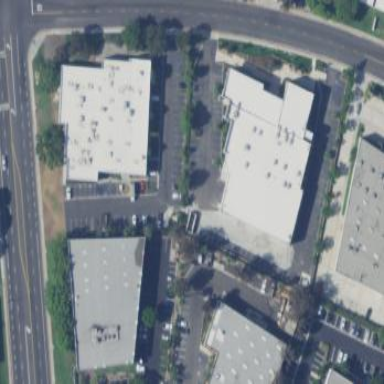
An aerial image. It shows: Commercial area.